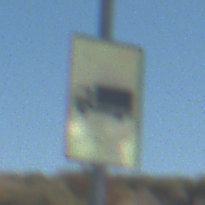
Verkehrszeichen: KFZZulaessigeGesamtmasse3Komma5TOhnePfeilsymbol
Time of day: Midday
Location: Outdoor (Nature)
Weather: Clear
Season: NotSpecified
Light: Natural